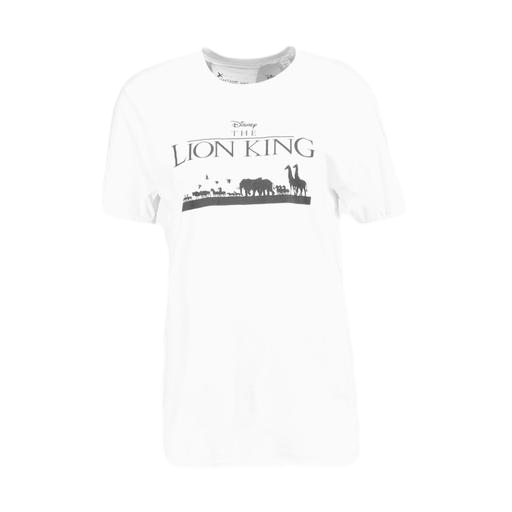
lion king logo, white le paradis boyfriend t-shirt, white graphic t-shirt, white background